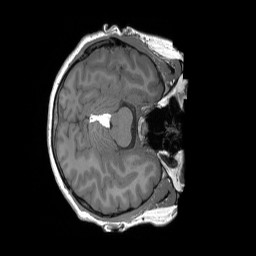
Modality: T1w
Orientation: axial
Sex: male
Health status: ill
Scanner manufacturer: siemens
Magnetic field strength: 3 T
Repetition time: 1.66 s
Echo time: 0.00254 s